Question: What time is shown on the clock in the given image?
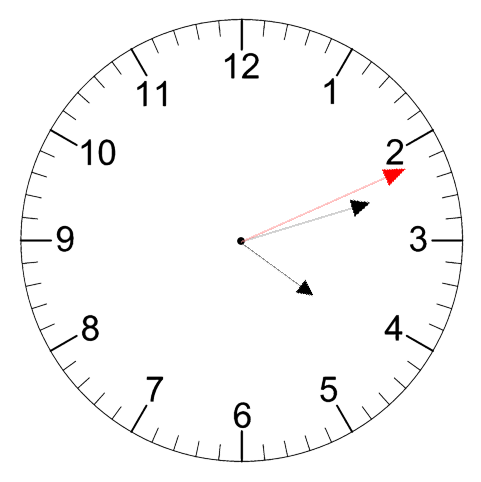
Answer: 04:12:11